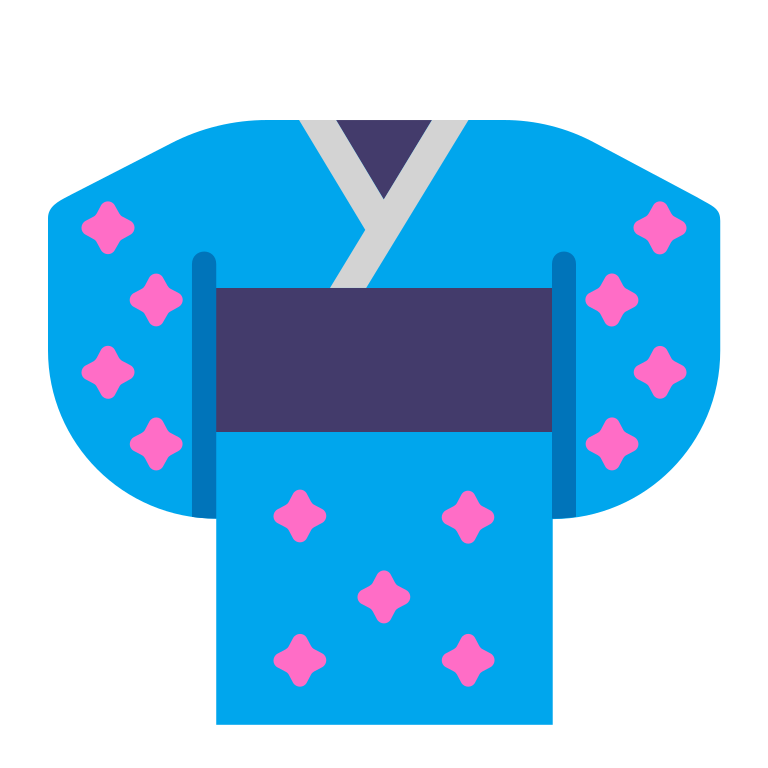
kimono flat